Question: '''
<?php
$id=$_POST['itinerary_id'];
$query=mysql_query("select * from tblitinerarydetails where tblid='$id' order by date_of_travel asc");
$i = 0;
$prevValue = NULL;
while($rows=mysql_fetch_array($query)){
$date=$rows['date_of_travel'];
$mydate = strtotime($date);
$newdate = date('F j, Y', $mydate);
$activities=$rows['activities'];
$time_departure=$rows['time_departure'];
$time_arrival=$rows['time_arrival'];
$new_time_departure = date('g:i A', strtotime( $time_departure));
$new_time_arrival = date('g:i A', strtotime( $time_arrival));
$means_of_transportation= $rows['means_of_transportation'];
$travelling_allowance = number_format($rows['travelling_allowance'],2);
$destination = $rows['destination'];
$i++;
echo "<tr>";
if ($newdate == $prevValue) {
echo "<td align='left' rowspan='$i'>$prevValue</td>";
}
$prevValue = $newdate;
echo "<td align='left'>$destination</td>";
echo "<td align='center'>$new_time_departure</td>";
echo "<td align='center'>$new_time_arrival</td>";
echo "<td align='center'>$activities</td>";
echo "<td align='center'>$means_of_transportation</td>";
echo "<td align='right'>$travelling_allowance</td>";
echo "</tr>";
}
?>
'''
I just want to add rowspan in my table if the values are the same. Let's say like this:

I wanted all the dates with February 4 will be group and will occur once only (rowspan).
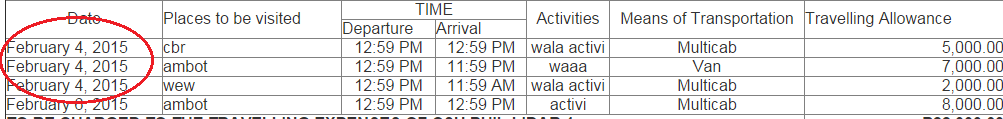
Answer: '''
Try with jQuery -
<table border=1 id="myTable">
<tr>
<td>A</td>
<td>1</td>
</tr>
<tr>
<td>A</td>
<td>2</td>
</tr>
<tr>
<td>b</td>
<td>1</td>
</tr>
<tr>
<td>c</td>
<td>1</td>
</tr>
<tr>
<td>c</td>
<td>1</td>
</tr>
</table>
<script src="https://ajax.googleapis.com/ajax/libs/jquery/1.11.2/jquery.min.js"></script>
<script>
$(document).ready(function() {
var span = 1;
var prevTD = "";
var prevTDVal = "";
$("#myTable tr td:first-child").each(function() { //for each first td in every tr
var $this = $(this);
if ($this.text() == prevTDVal) { // check value of previous td text
span++;
if (prevTD != "") {
prevTD.attr("rowspan", span); // add attribute to previous td
$this.remove(); // remove current td
}
} else {
prevTD = $this; // store current td
prevTDVal = $this.text();
span = 1;
}
});
});
</script>
'''